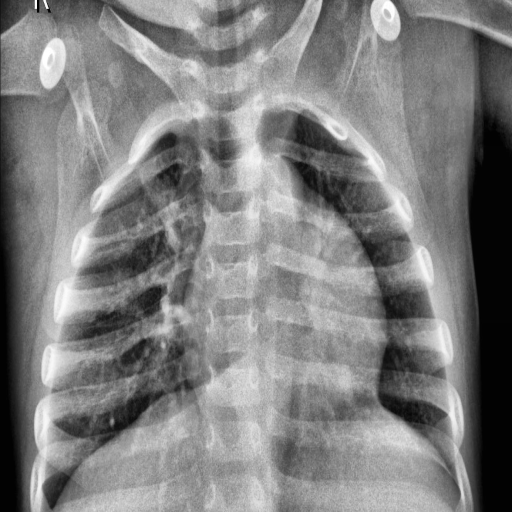
Finding: PNEUMONIA